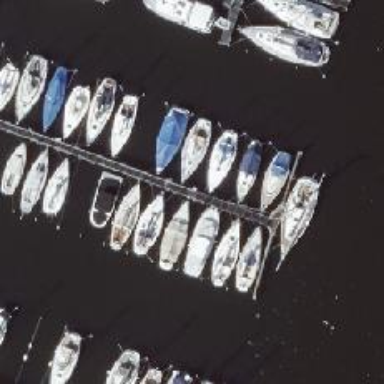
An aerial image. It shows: Marina on leisure land.